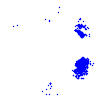
Particle: electron